Question: I have tried to create android style forms for a project me and a few mates are working on.
I have managed to get the text input field to change style when I have wanted it to. But I can not manage to get the related labels to change colour.
This is what I'm going for:

can you see how Title goes pink as-well as the bottom line.
'''
<html>
<head>
<title>Experementing</title>
<style type="text/css">
@import url(http://fonts.googleapis.com/css?family=Roboto);
body,html
{
font-family: 'Roboto', sans-serif;
}
label
{
font-size: 10px;
color:grey;
}
label:focus
{
color:pink;
}
input
{
border-left: none;
border-top: none;
border-right: none;
border-bottom: solid grey 1px;
color:black;
width:150px;
height:auto;
background: rgba(0,0,0,0);
}
/*Changes style when input box is clicked*/
input:focus, textarea:focus, isindex:focus, keygen:focus, select:focus
{
border-left: none;
border-top: none;
border-right: none;
border-bottom: solid pink 2px;
outline: none;
}
:focus
{
color:pink;
}
/*removes the glow from auto form fill*/
input:-webkit-autofill
{
-webkit-box-shadow:0 0 0 50px white inset; /* Change the color to your own background color */
-webkit-text-fill-color: #333;
}
input:-webkit-autofill:focus
{
-webkit-box-shadow: /*your box-shadow*/,0 0 0 50px white inset;
-webkit-text-fill-color: #333;
}
</style>
</head>
<body>
<form>
<div style="float:left;">
<label for="username">Username<br/>
<input type="text" name="Name" id="username"/></label>
</div>
<div style="float:left; margin-left:10px;">
<label for="pass">Password</label><br/>
<input type="password" name="Nickname" id="pass"/>
</div>
<input type="submit" value="" name="login" style="background: url(sent.svg); border:none; background-size: cover cover; width:25px; height:25px;" />
</form>
</body>
</html>
'''
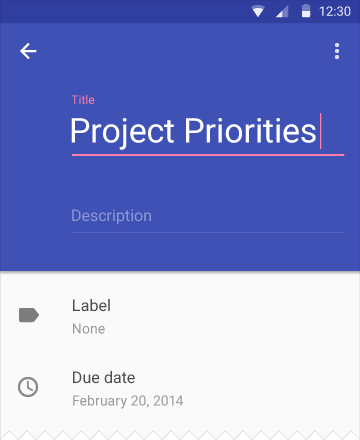
Answer: Put your '<label>' after your '<input>' and then use the CSS sibling selector '~'.
You'll then need to move '<label>' visually back above '<input>' with 'top:-4em;'.
jsFiddle: <URL>
Screenshot: <URL>
If you don't want your input color to change (e.g. you want "Blah" to be black instead of pink), delete the rule:
'''
:focus
{
color:pink;
}
'''